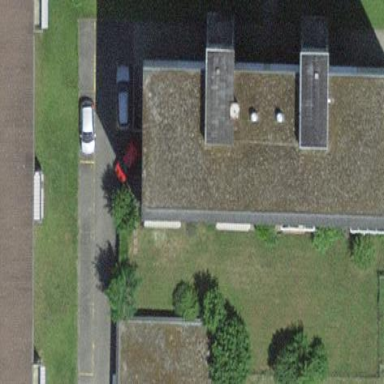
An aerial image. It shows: Building with flat roof.